Question: Today start using the new version of Netbeans 7.1.2, I get the below notice as the snapshot.
What are those two 'svn client' terms?

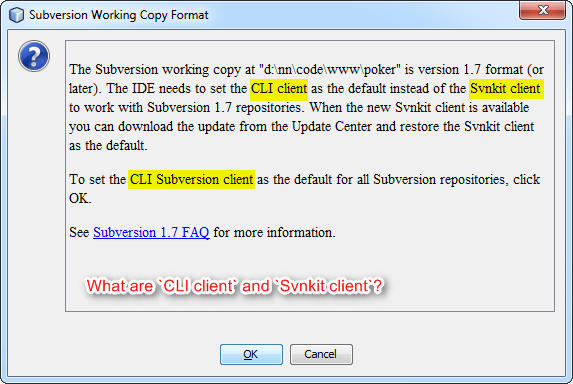
Answer: Cli client means that Netbeans will run SVN commands by executing a command line client, or in other words, it will launch a shell (CMD.EXE, bash, etc.) and run the svn command from within that shell. For this to work, you need to have a svn command line client installed, and be able to run svn client commands (like 'svn commit', 'svn update', 'svn info', etc.)
Svnkit client means that Netbeans will run SVN command by interfacing with a java JAR library that implements a SVN client. No extra shell is necessary. For this to work, you need the SVNkit jar file installed, which probably netbeans will do for you if you have the right modules selected.